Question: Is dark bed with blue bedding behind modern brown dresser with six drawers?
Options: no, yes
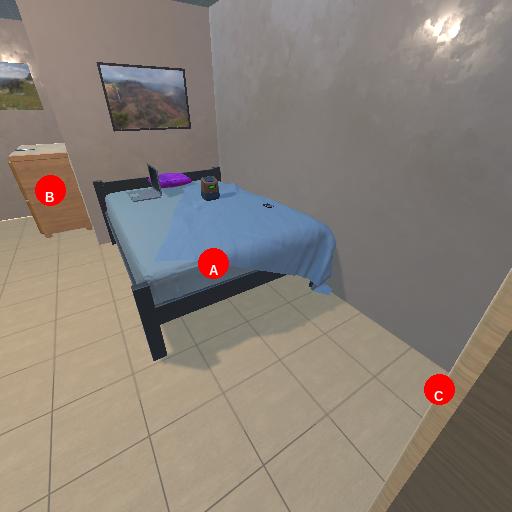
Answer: no